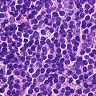
Metastatic tissue present: no